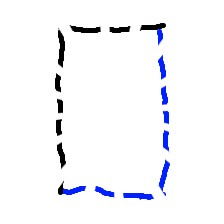
Shape: rectangle